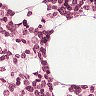
Metastatic tissue present: no